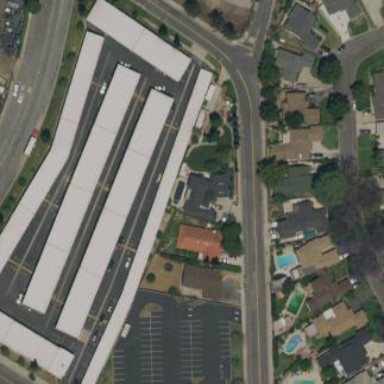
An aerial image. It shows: Warehouse building used for warehousing.